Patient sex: F
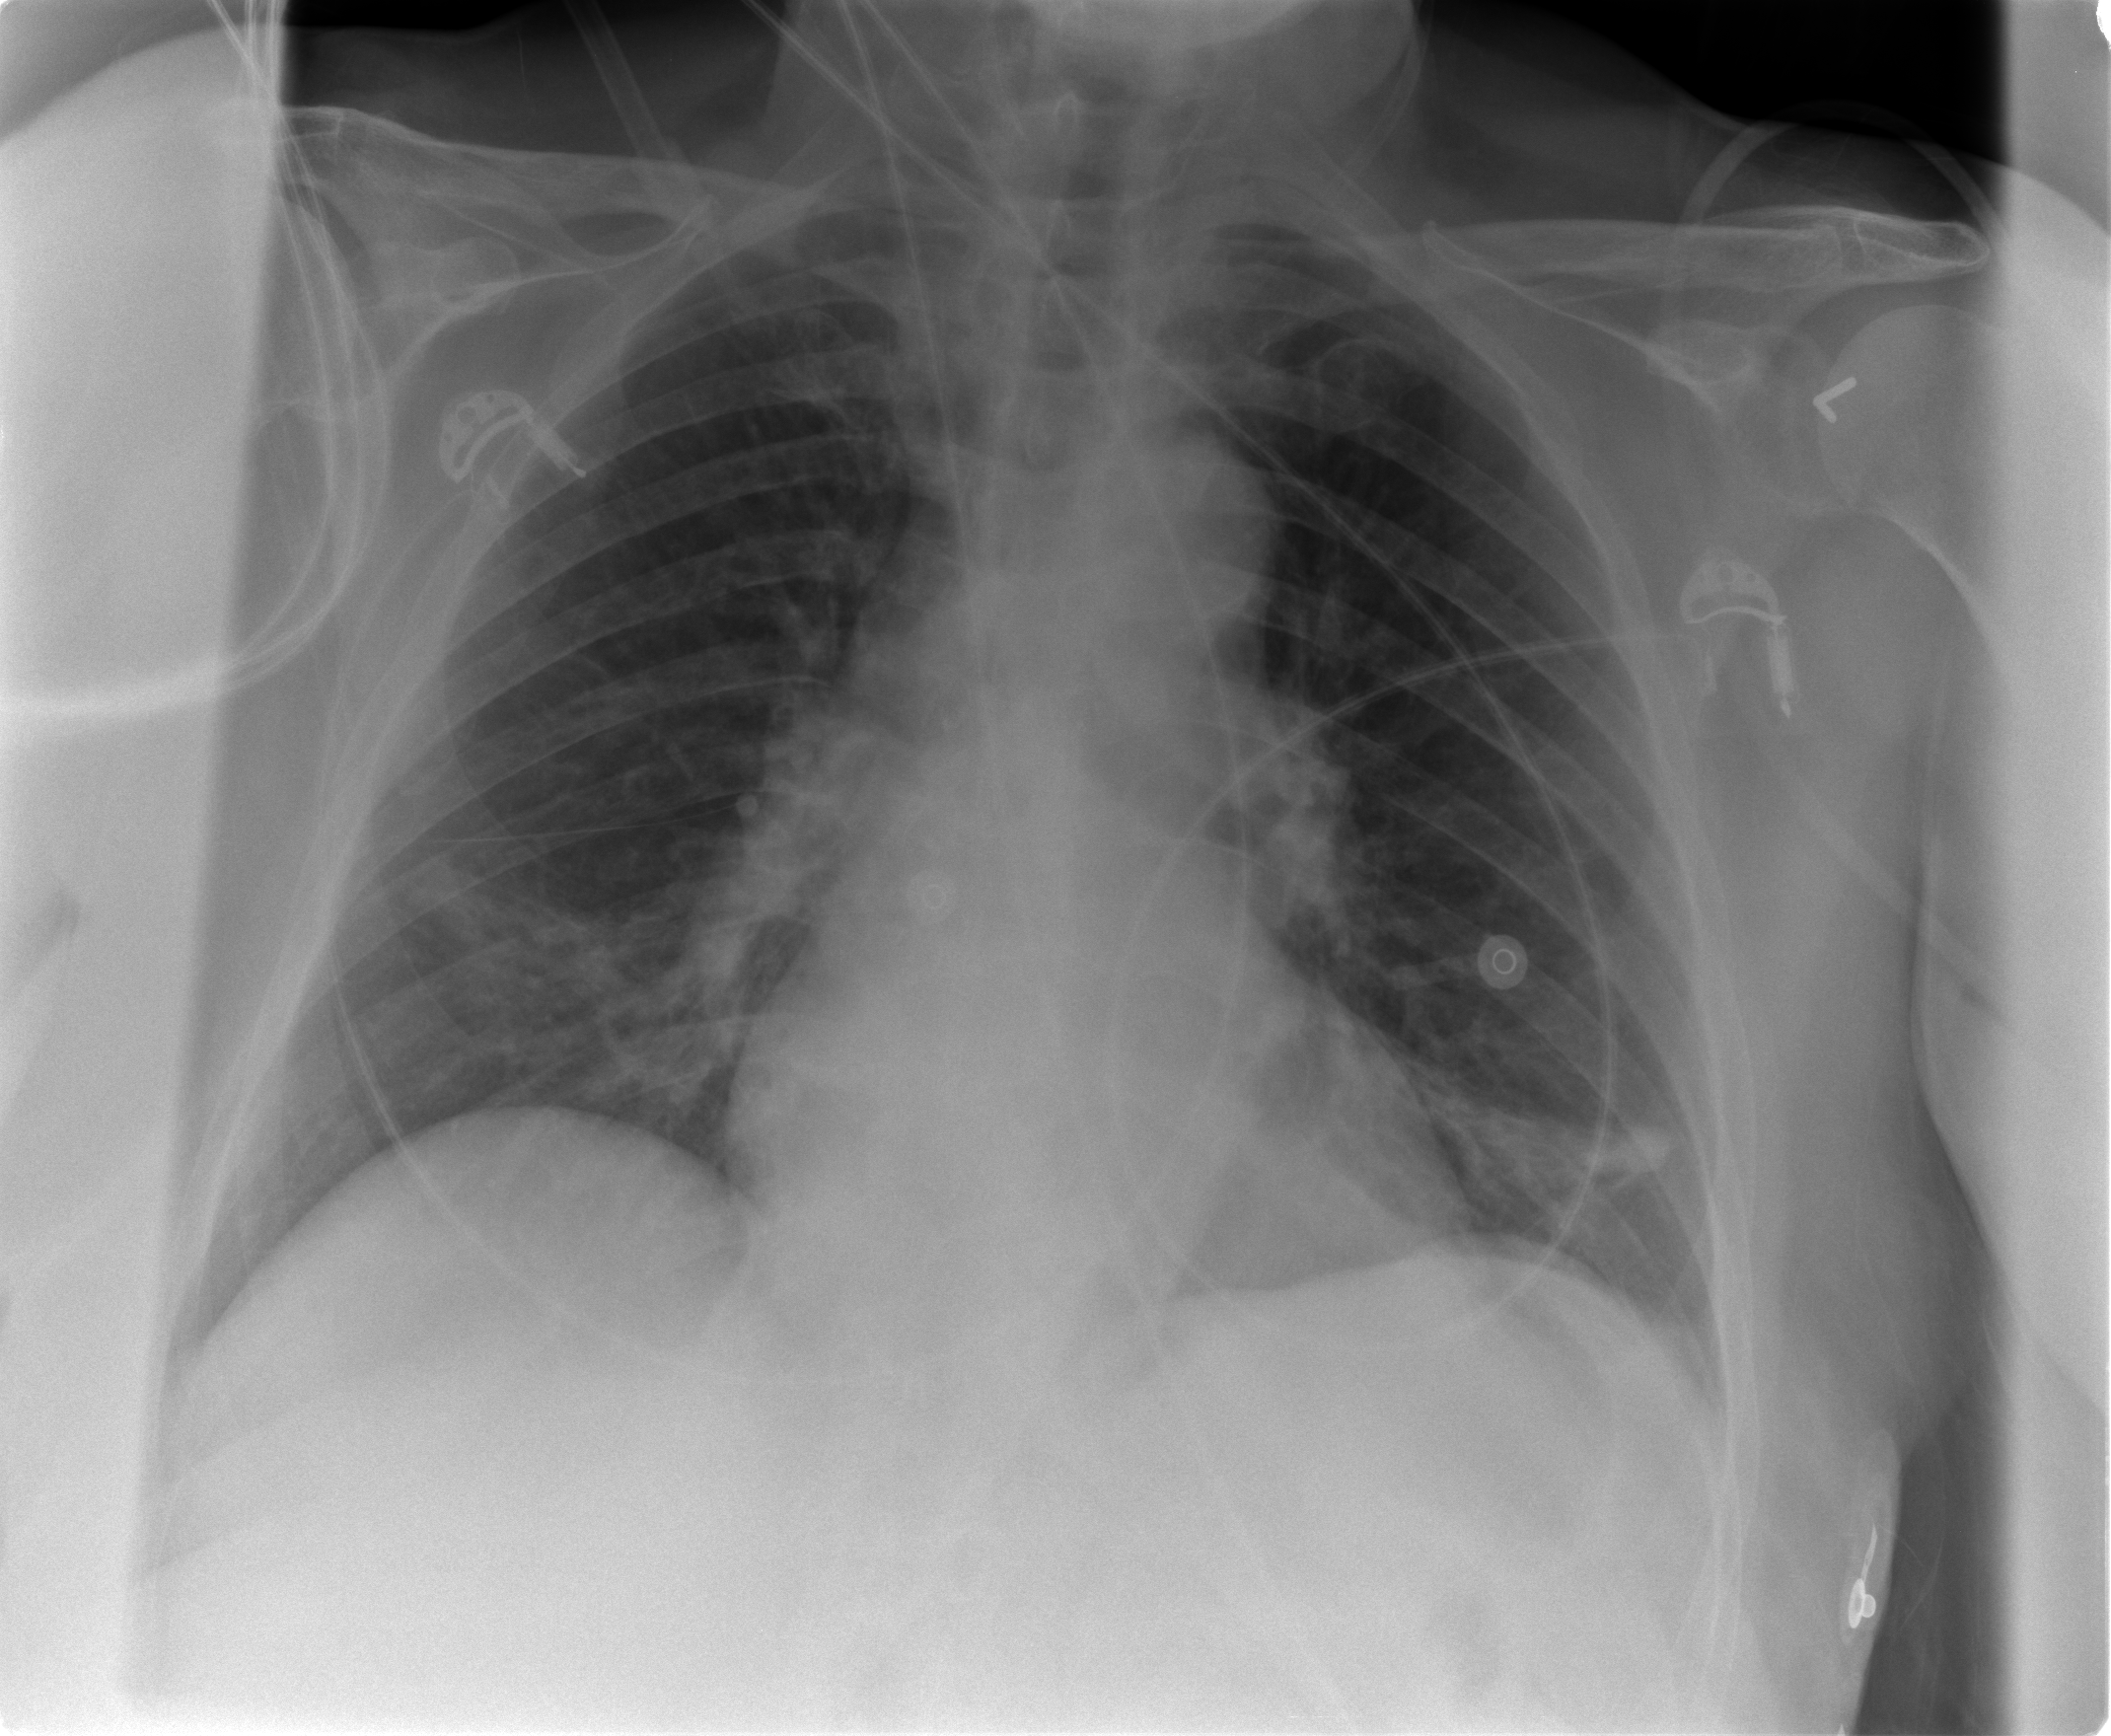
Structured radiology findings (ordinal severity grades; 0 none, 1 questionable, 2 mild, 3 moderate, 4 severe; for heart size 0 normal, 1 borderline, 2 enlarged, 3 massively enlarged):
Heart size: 0
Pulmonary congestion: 2
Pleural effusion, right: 0
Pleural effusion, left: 0
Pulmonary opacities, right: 2
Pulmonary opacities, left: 2
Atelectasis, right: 2
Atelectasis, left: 2